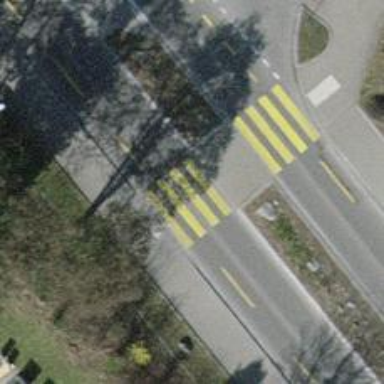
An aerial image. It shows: Uncontrolled road crossing with markings.